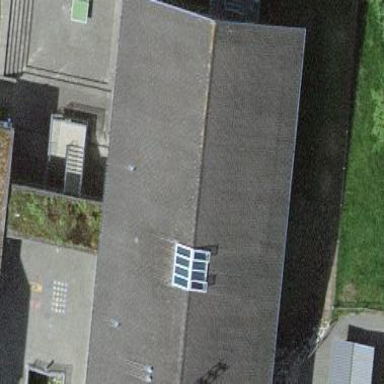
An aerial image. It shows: School building.